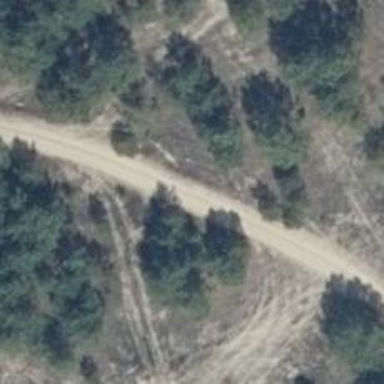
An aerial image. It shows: Sandy track road with grade5 tracktype.